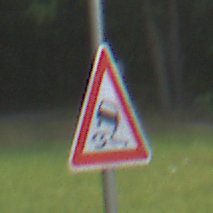
Verkehrszeichen: SchleuderOderRutschgefahr
Umgebung: Outdoor, Nature
Tageszeit: SunriseSunset
Wetter: PartlyCloudy
Licht: Natural
Jahreszeit: NotSpecified
Kontrast: MediumContrast